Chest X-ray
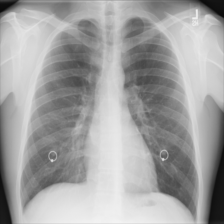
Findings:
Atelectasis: negative
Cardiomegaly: negative
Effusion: negative
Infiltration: negative
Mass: negative
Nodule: negative
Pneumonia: negative
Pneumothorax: negative
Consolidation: negative
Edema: negative
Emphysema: negative
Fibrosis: negative
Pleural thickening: negative
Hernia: negative